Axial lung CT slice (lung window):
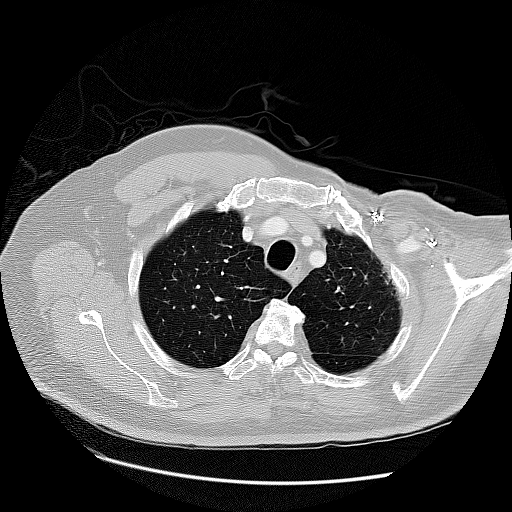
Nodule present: no